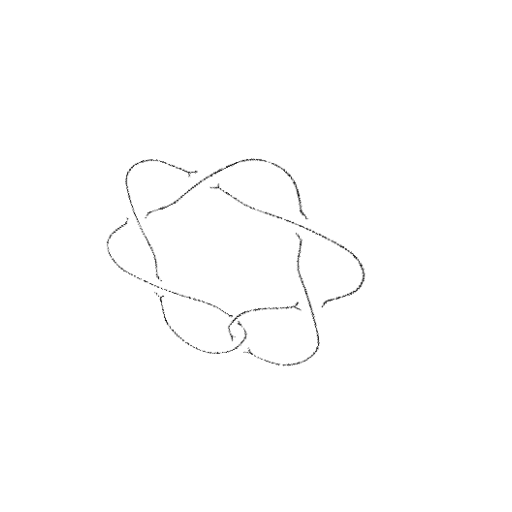
Crossing number: 7